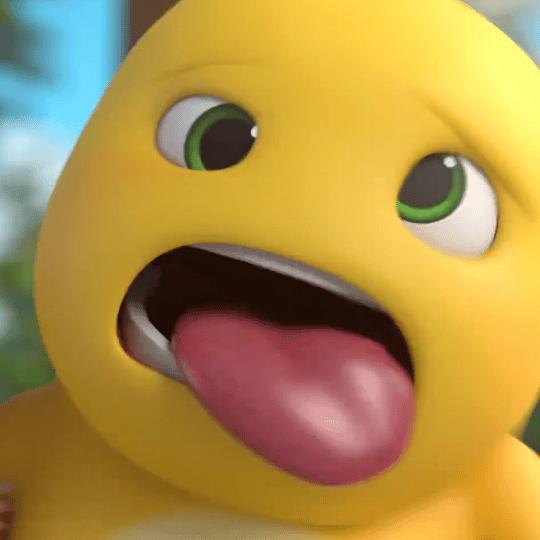
Label: nailong